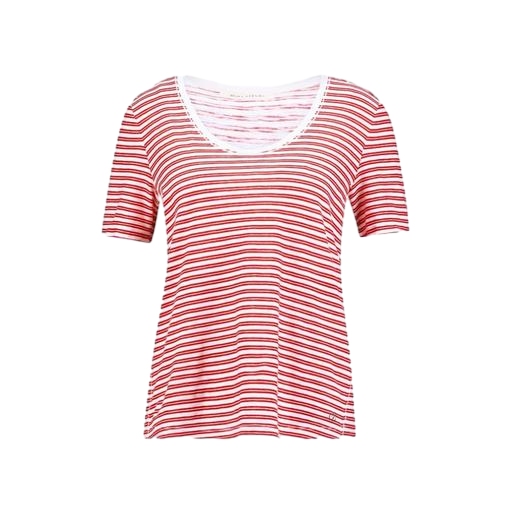
red striped jersey tee, red striped tee, striped red and white shirt, white background